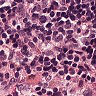
Metastatic tissue present: no